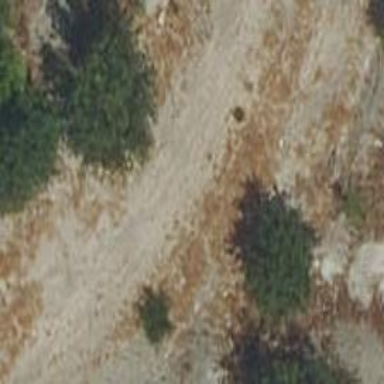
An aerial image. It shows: Dirt track road.